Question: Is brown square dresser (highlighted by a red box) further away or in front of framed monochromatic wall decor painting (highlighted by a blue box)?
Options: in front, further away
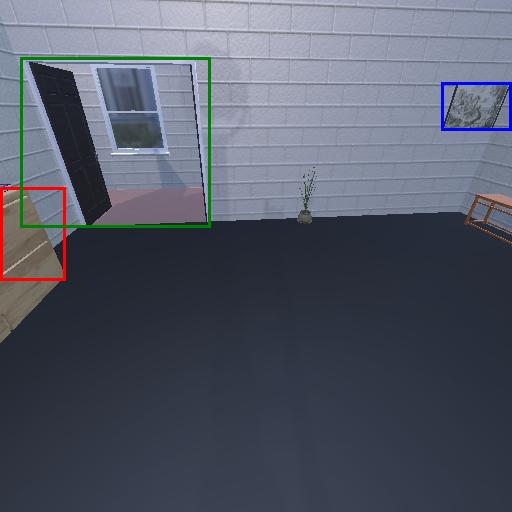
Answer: in front